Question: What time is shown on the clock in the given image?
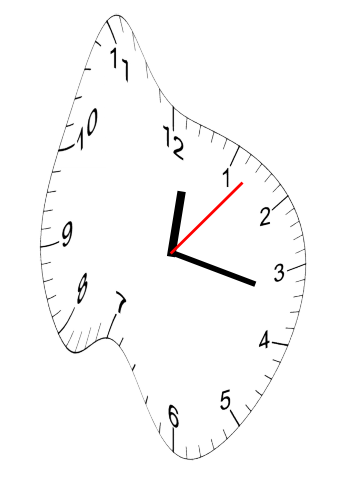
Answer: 12:17:07